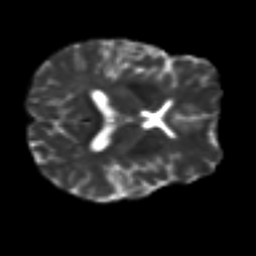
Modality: T2w
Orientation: axial
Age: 50
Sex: female
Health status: healthy
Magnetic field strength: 3 T
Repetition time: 8.4 s
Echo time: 0.0926 s